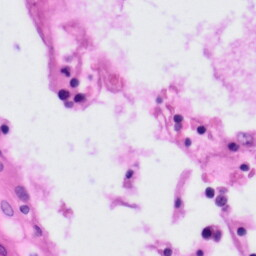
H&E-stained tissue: Tonsil